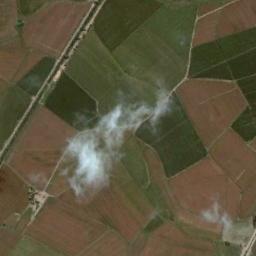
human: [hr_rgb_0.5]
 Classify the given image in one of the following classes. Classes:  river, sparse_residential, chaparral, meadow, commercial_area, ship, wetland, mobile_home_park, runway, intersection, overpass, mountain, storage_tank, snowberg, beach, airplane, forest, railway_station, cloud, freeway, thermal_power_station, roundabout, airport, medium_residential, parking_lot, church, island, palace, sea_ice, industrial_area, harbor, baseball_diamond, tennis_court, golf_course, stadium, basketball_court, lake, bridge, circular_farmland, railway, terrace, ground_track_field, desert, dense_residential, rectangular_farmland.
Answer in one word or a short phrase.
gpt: cloud